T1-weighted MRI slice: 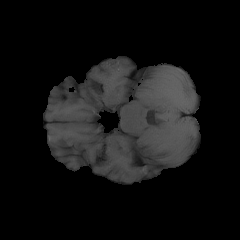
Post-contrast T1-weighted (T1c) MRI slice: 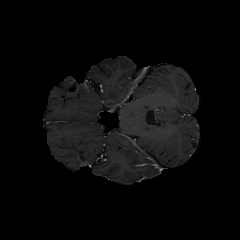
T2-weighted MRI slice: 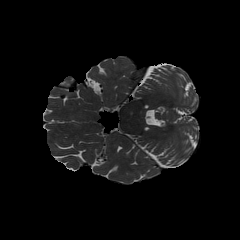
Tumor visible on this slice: no